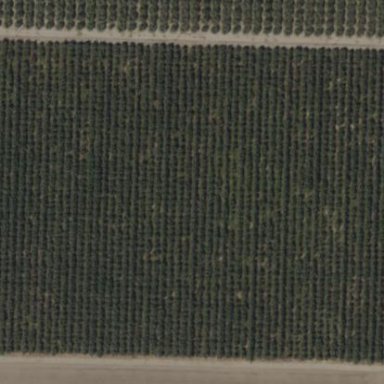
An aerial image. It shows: Orchard.